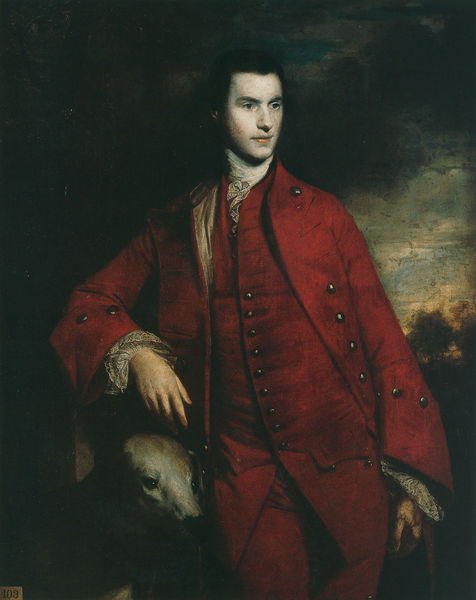
Titel: Charles Lennox, 3rd Duke of Richmond
Künstler: Sir Joshua Reynolds
Institution: Trustees of the Goodwood Collection
Schlagwörter: dunkel, gemälde, gewitter, hand, haut, himmel, kopf, mann, weiß, wolken, bäume, landschaft, abend, licht, mund, nase, schwarz, blick, hund, rot, tier, tuch, wolke, malerei, rock, anzug, hose, jacke, jung, bluse, kragen, portrait, porträt, öl, dunkelheit, mantel, stehend, person, england, gainsborough, ernst, halstuch, rüschen, knöpfe, jacket, weste, uniform, zahl, jagdhund, aristokrat, nummer, alabaster, reynolds, knöofe, 103, 403